Field crop: tomato
Growth stage: 1
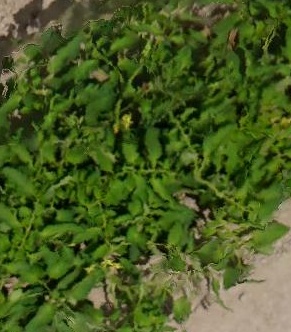
Species: tomato